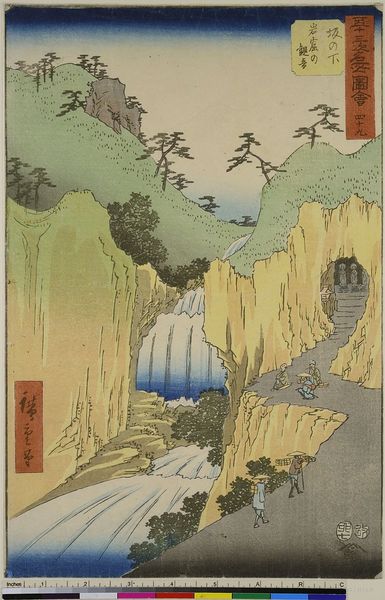
Titel: Sakanoshita: Kannon in der Höhle, Blatt 49 aus der Serie: Bilder der 53 Stationen des Tokaido
Künstler: Utagawa Hiroshige
Standort: Hamburg
Institution: Museum für Kunst und Gewerbe Hamburg
Schlagwörter: baum, berg, blau, mann, wasser, bäume, fluss, grün, menschen, bunt, männer, straße, rot, weg, mensch, tragen, bach, hügel, gehen, höhle, holzschnitt, japan, bogen, berge, gebirge, grafik, graphik, strom, treppe, treppen, schriftzeichen, stadtansicht, wandern, asien, druck, druckgraphik, schnitt, druckgrafik, china, gebirgsbach, schreiten, grotte, tempel, zeit, farbholzschnitt, graphk, landschaften, landschaftsdarstellung, edo, reproduktionen, wasserfalll, 19. jhdt., druckerzeugnisse, gewässer, ukiyo, mehrfarben